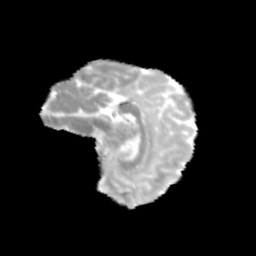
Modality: MD
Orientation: sagittal
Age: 12
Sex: female
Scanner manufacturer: siemens
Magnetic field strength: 3 T
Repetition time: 3.8 s
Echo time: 0.07 s